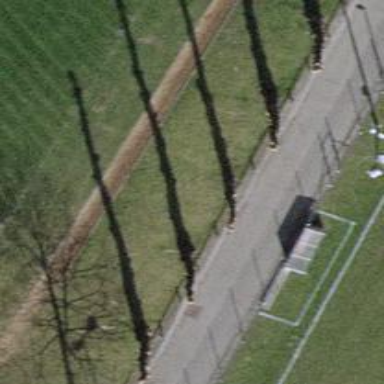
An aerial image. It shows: Avenue lined with trees.